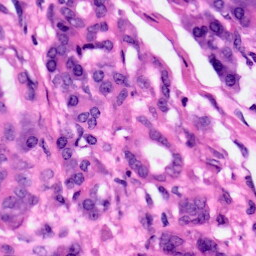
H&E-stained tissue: Pancreatic